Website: apple
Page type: delivery-shipping
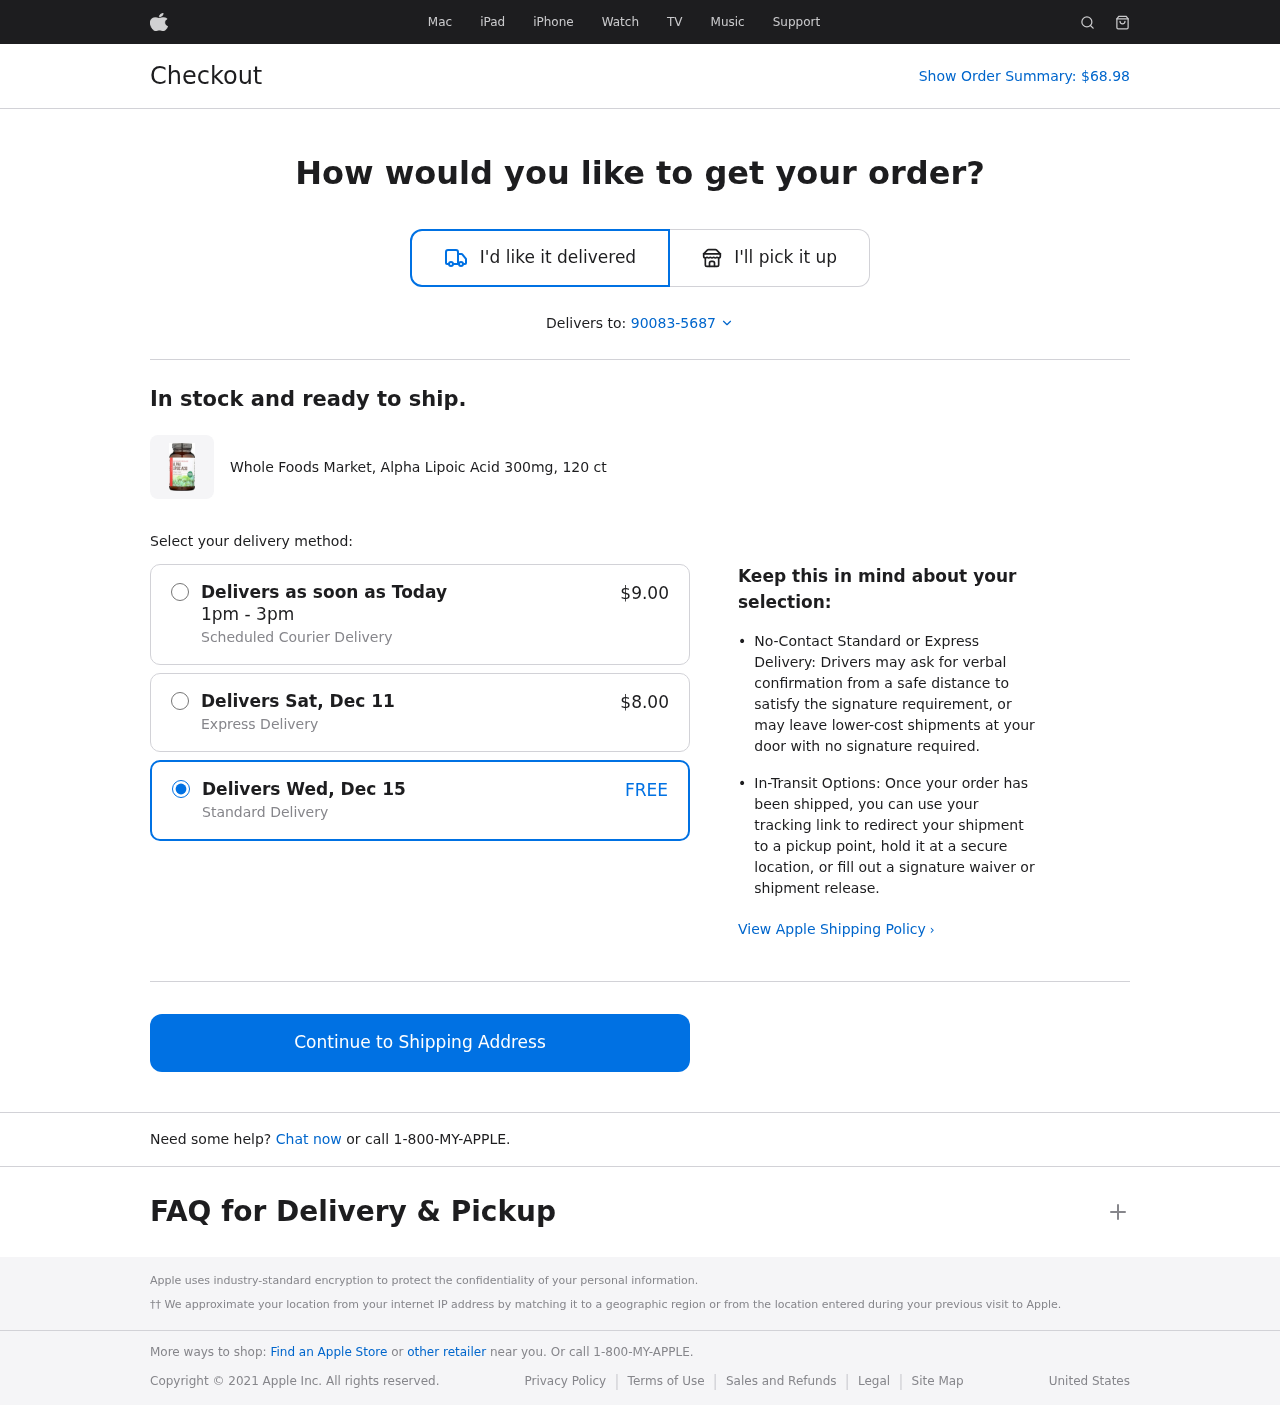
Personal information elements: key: PII_POSTCODE_FULL
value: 90083-5687
Product elements: key: PRODUCT1_NAME
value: Whole Foods Market, Alpha Lipoic Acid 300mg, 120 ct
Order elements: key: ORDER_TOTAL
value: $68.98
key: ORDER_SHIPPING_DATE
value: Today
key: ORDER_SAMEDAY_SHIPPING_COST
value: $9.00
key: ORDER_EXPRESS_DATE
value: Sat, Dec 11
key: ORDER_EXPRESS_SHIPPING_COST
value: $8.00
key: ORDER_DELIVERY_DATE
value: Wed, Dec 15
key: ORDER_SHIPPING_COST
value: FREE